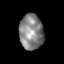
Tissue: skin
Cell type: Epithelial cells
Senescence score: 0.0985
Nuclear area (px): 828
Mean DAPI intensity: 132.612